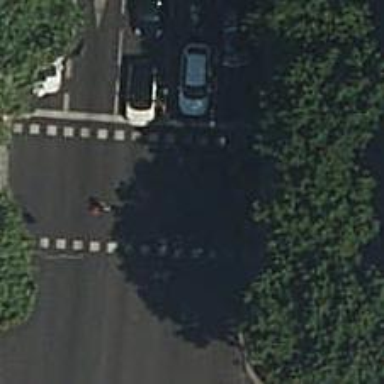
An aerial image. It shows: Road with traffic signals at the crossing.